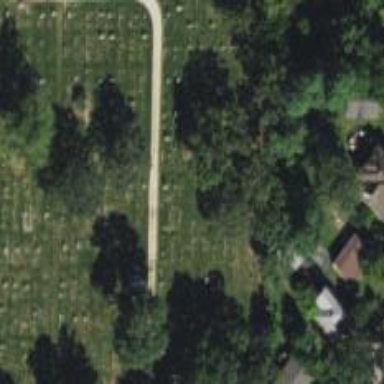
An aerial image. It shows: Cemetery.